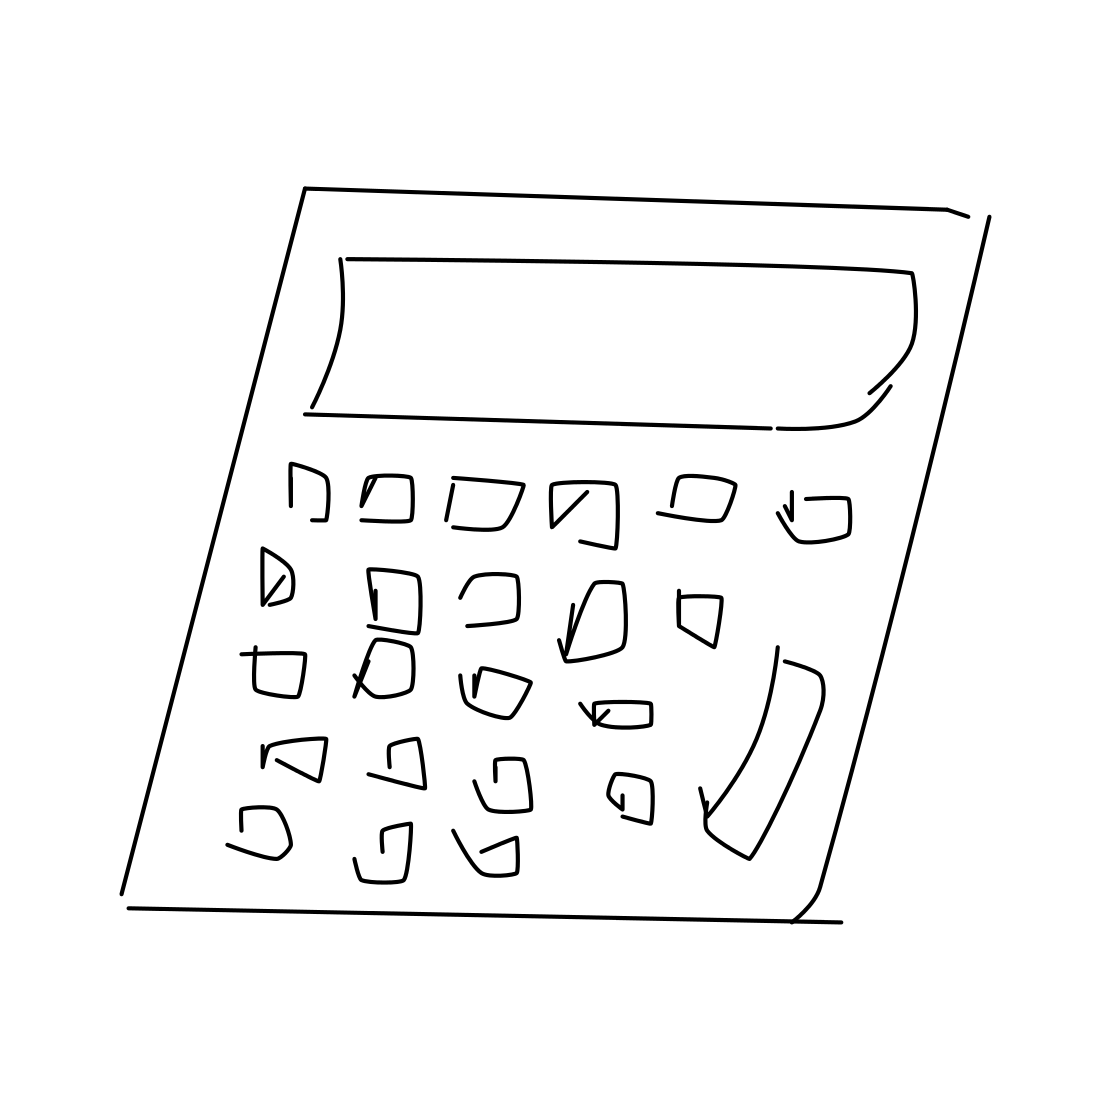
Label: calculator